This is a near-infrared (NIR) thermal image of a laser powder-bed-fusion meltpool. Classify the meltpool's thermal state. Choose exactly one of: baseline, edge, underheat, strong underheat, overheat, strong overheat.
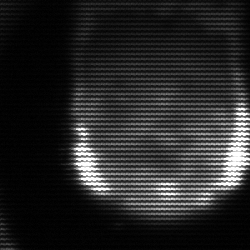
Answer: edge